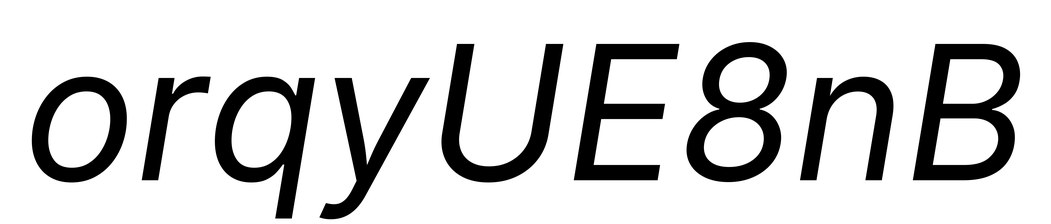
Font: Inter-Italic_Italic